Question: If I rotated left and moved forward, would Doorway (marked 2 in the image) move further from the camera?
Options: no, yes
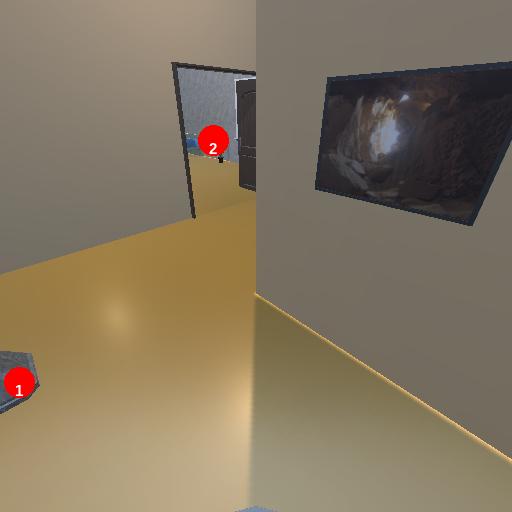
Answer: no